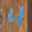
Label: 4